Field crop: maize
Growth stage: 2
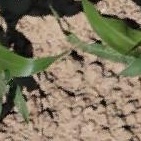
Species: maize